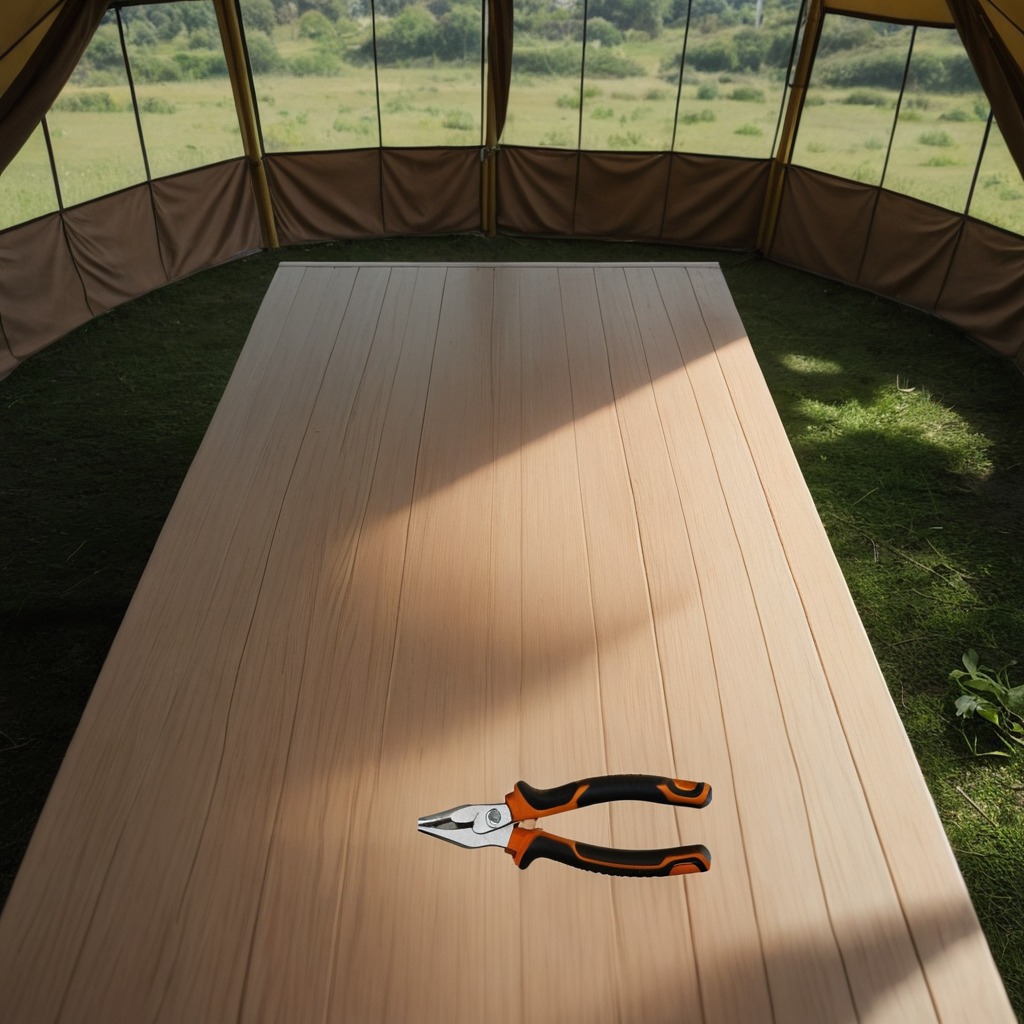
A plier is lying on a wooden table inside a jungle field workshop tent.